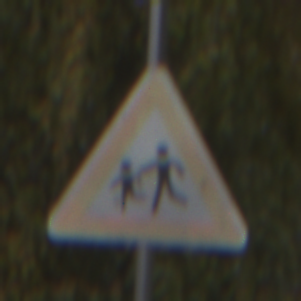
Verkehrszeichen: KinderRechts
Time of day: MorningAfternoon
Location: Outdoor (Nature)
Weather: Overcast
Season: Autumn
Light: Natural